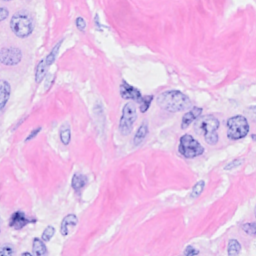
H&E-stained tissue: Breast